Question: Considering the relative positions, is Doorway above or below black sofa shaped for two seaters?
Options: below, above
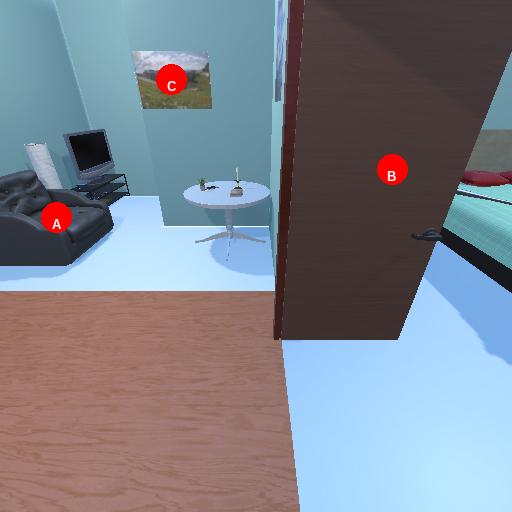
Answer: below